Question: I used 'VLOOKUP' function to find a value in an array but some of the values gave #N/A answer despite of available in array.

To round up the numbers, I used 'CEILING' function but interesting point is in some values, it did not work.
I checked the type of value if it is number or not.
Also, I used 'ROUNDUP' function but did not work.
Also, I tried 'INDEX'/'MATCH' combination and again did not work.
In the example that I gave in the link, when I type between 15.00 - 15.20, it gives error but trying other values, it works.
How do I fix this?
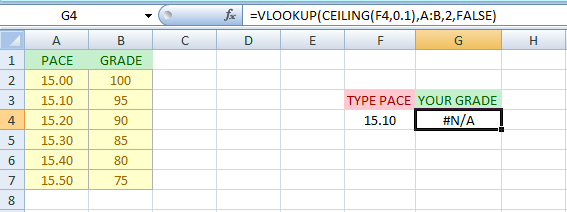
Answer: This seems to be a bug with 'VLOOKUP' and 'MATCH' using the return values of 'CEILING'. If you use:
'=VLOOKUP(ROUND(CEILING(F4,0.1),1),A:B,2,FALSE)'
then it works as expected.
If we look at this with VBA then we see what happens. To blame should be really 'CEILING' and 'ROUNDUP'. See example:
'''
Sub testCeilingAndRoundup()
Dim v As Double, test As Boolean, diff As Double
v = [CEILING(15.1,0.1)] '15.1
test = (v = 15.1) 'FALSE
diff = 15.1 - v '-1.776...E-15
v = [ROUNDUP(15.25,1)] '15.3
test = (v = 15.3) 'FALSE
diff = 15.3 - v '1.776...E-15
End Sub
'''